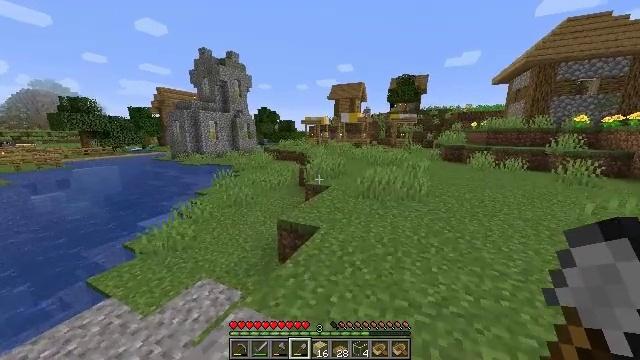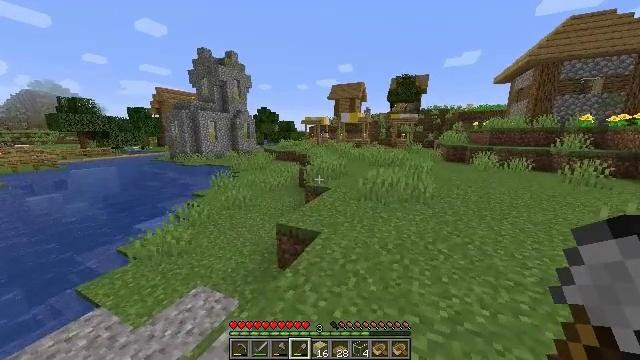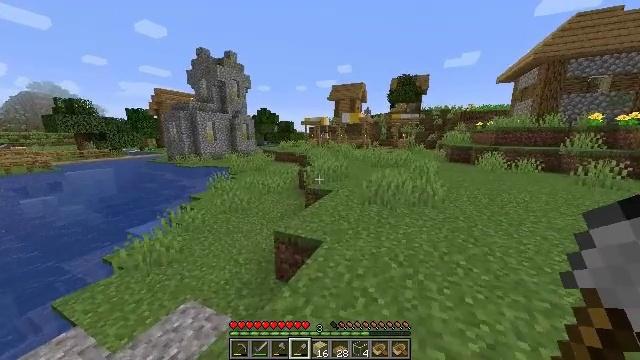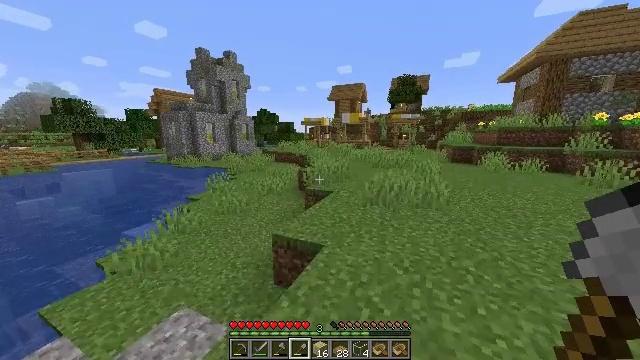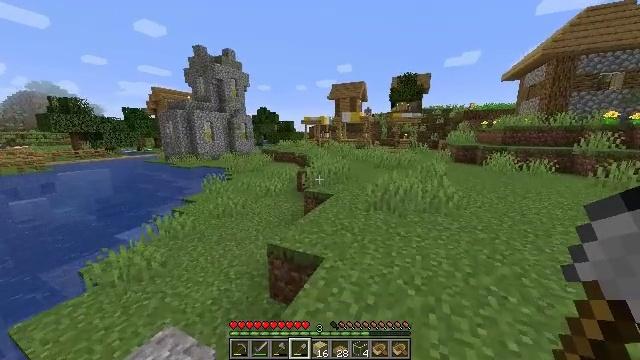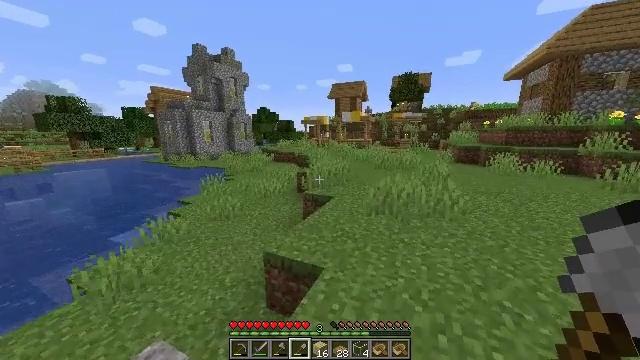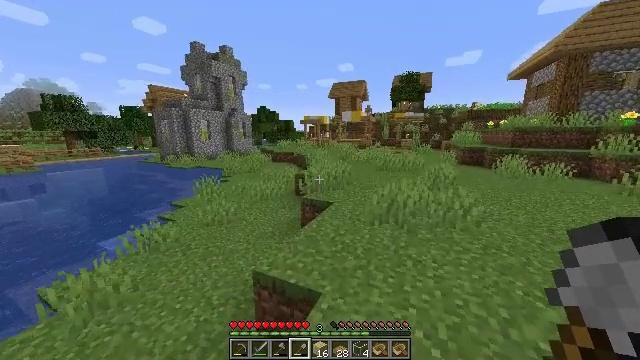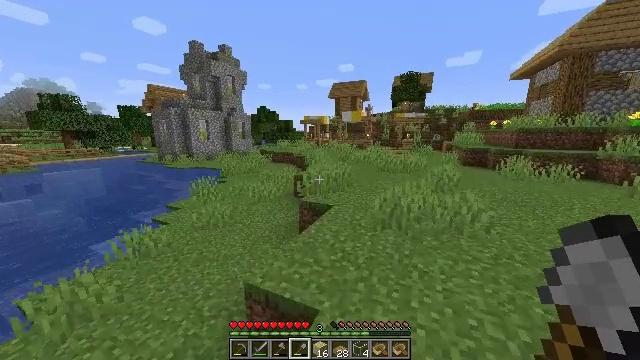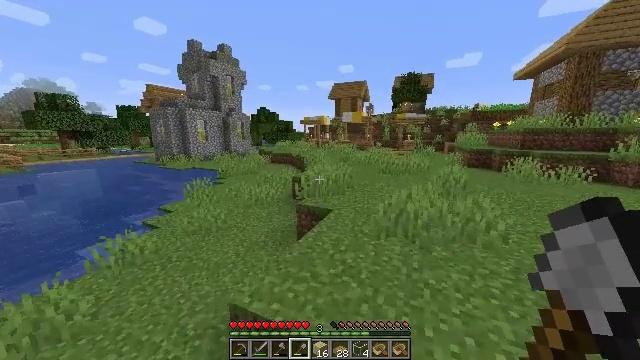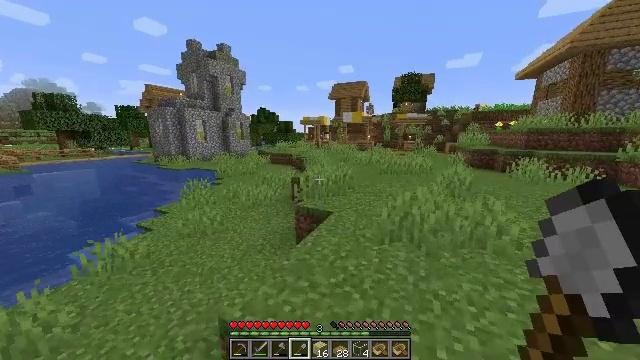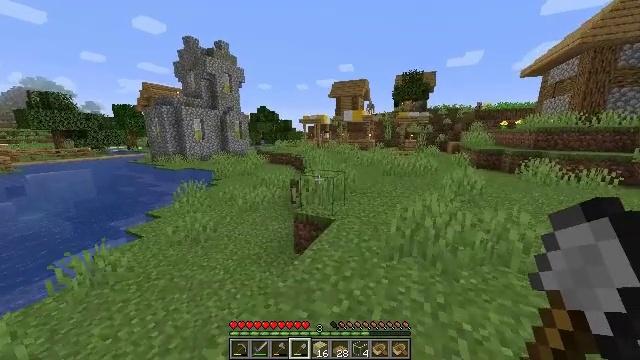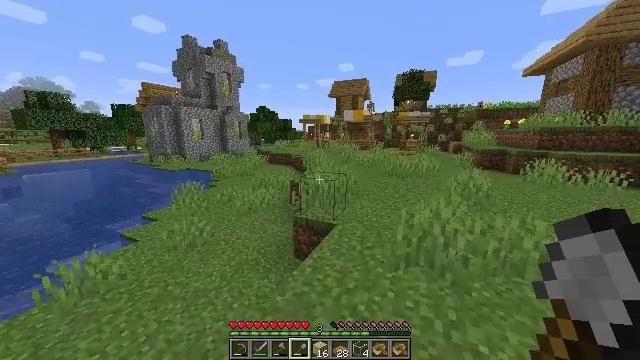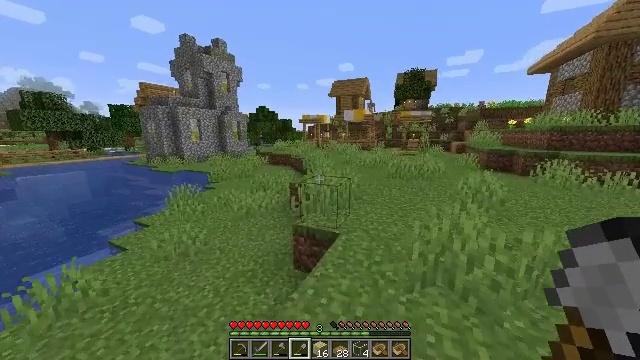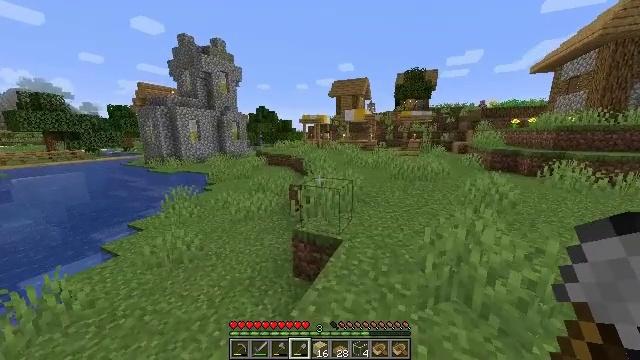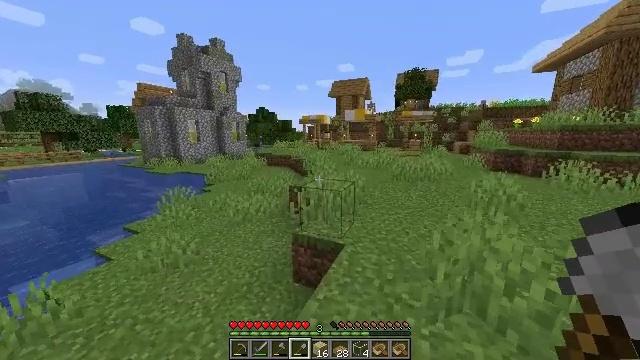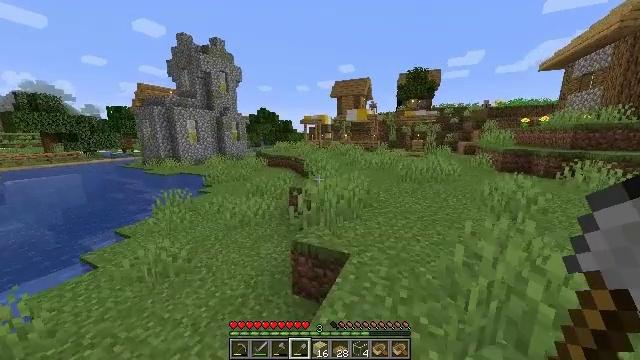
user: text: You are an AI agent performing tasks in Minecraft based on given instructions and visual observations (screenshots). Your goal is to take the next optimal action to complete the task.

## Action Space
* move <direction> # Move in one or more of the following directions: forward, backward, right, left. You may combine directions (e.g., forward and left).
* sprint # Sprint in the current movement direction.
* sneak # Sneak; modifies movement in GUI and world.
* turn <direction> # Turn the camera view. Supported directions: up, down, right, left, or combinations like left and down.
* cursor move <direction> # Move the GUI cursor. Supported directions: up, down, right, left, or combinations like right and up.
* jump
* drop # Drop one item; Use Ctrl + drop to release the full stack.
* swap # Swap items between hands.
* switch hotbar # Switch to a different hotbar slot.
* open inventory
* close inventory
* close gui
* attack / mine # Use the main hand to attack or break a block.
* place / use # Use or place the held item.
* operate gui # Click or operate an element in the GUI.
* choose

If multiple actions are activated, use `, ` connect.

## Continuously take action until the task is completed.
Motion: motion action
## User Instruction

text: Gather some oak planks.
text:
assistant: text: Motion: move forward, sprint
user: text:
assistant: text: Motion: move forward, sprint
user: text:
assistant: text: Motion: move forward, sprint
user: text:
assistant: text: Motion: move forward, sprint
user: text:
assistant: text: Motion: move forward, sprint
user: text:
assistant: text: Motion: move forward, sprint
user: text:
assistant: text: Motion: move forward, sprint
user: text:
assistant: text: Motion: move forward, sprint
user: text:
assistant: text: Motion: move forward, sprint
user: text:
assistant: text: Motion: move forward, sprint
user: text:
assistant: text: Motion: move forward, sprint
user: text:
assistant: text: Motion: move forward, sprint
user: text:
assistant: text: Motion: move forward, sprint
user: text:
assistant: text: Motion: move forward, sprint
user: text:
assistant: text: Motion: move forward, sprint
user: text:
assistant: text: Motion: move forward, sprint, turn left
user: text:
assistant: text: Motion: move forward, sprint, turn left
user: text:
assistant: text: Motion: move forward, sprint, turn left
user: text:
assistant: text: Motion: move forward, sprint
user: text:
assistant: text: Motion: move forward, sprint
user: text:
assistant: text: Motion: move forward, sprint
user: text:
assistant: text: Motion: move forward, sprint
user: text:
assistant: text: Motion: move forward, sprint
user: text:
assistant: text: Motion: move forward, sprint
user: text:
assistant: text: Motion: move forward, sprint
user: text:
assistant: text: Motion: move forward, sprint
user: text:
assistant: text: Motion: move forward, sprint
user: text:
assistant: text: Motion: move forward, sprint
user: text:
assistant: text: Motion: move forward, sprint
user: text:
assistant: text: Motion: move forward, sprint